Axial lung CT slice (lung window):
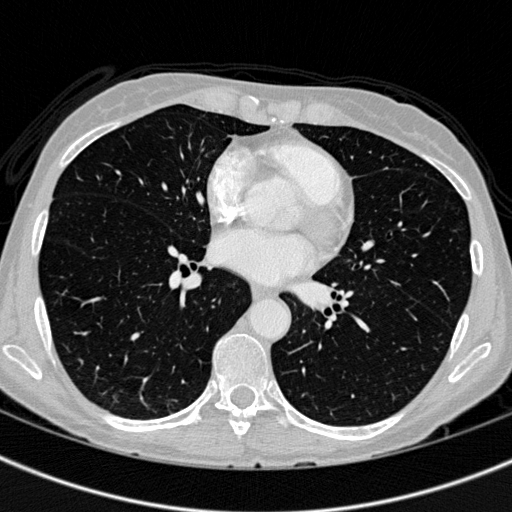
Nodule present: no